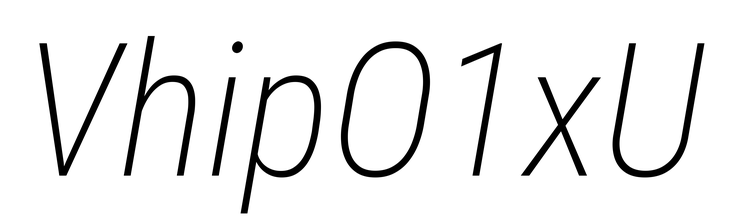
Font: Roboto-Italic_Condensed_ExtraLight_Italic